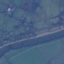
Land use / land cover class: River